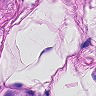
Metastatic tissue present: no